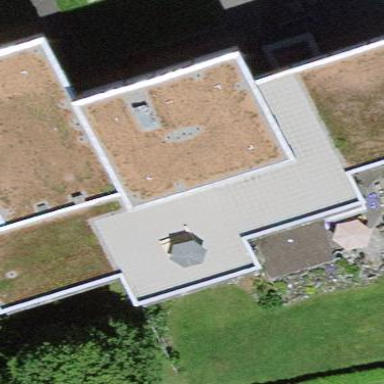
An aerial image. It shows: School building.